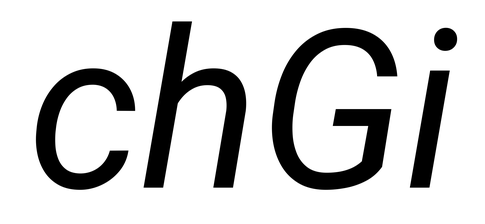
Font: Roboto-Italic_Italic